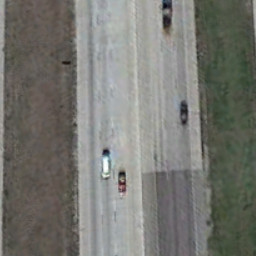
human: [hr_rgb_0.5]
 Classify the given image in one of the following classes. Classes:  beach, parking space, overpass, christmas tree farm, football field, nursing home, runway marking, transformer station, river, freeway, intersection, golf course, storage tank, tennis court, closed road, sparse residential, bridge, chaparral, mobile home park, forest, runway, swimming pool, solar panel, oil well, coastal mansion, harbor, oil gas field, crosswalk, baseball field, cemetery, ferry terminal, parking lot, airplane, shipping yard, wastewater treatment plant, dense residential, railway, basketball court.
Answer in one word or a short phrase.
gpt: freeway